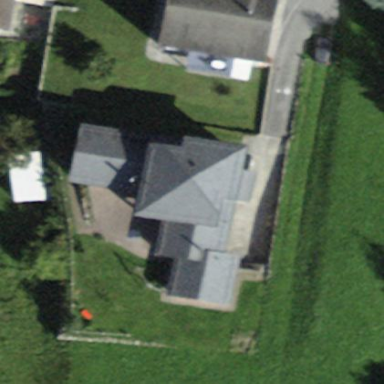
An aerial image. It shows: House with pyramidal roof shape.